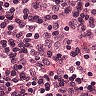
Metastatic tissue present: no